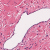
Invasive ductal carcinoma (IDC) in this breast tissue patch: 0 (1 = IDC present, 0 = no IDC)